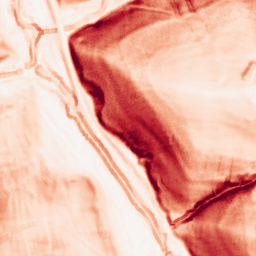
Category: morphological
Decomposition family: morphological_gradient
Decomposition parameters: size: 5
shape: square
Upsampling method: regularized
Upsampling parameters: scale: 2
lambda_reg: 0.001
Upsampling scale: 2